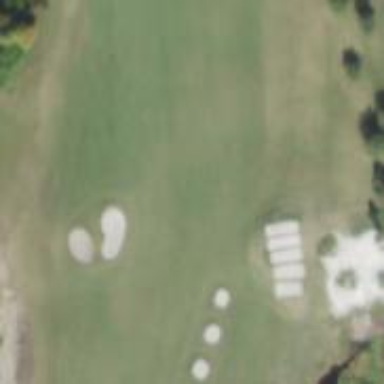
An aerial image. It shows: View of golf hole.